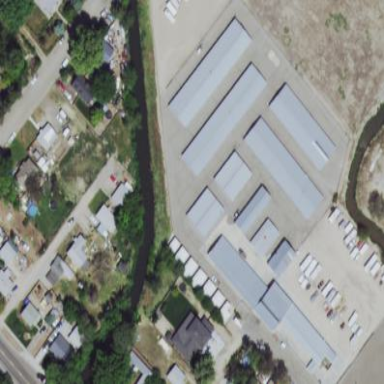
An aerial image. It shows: Storage rental shop.